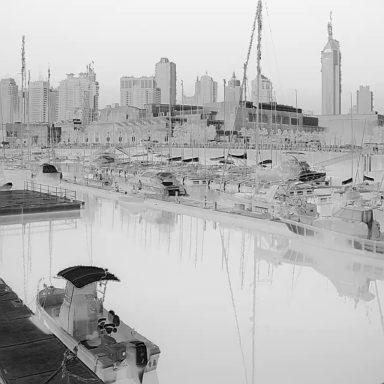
There are eight objects shown in the infrared image, including four canoes, and four sailboats.